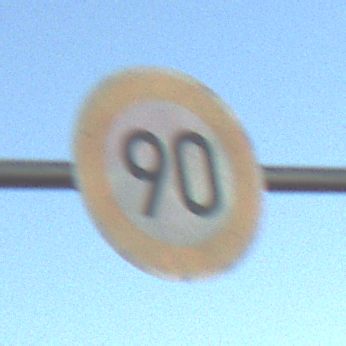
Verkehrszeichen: Geschwindigkeit90
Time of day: SunriseSunset
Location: Outdoor (Nature)
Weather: Clear
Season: NotSpecified
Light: Natural